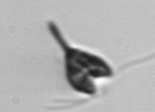
Label: Pyramimonas_longicauda